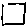
Label: square